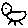
Label: bird